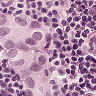
Metastatic tissue present: yes